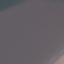
Land use / land cover: SeaLake